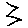
Label: zigzag